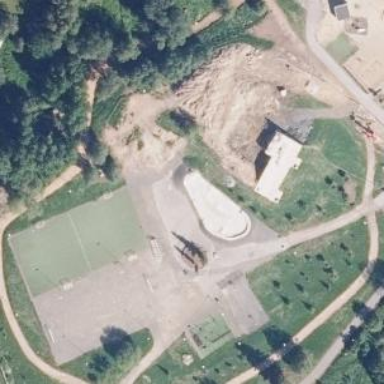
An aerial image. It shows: Recreation ground.